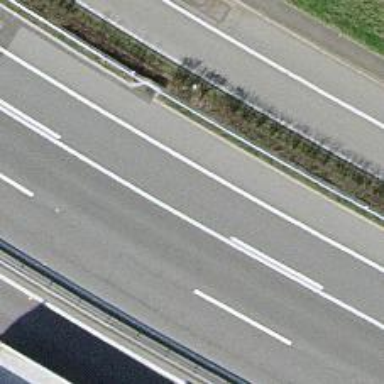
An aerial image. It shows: Motorway link.